Interaction volume radius: 5 \u00c5
Interaction volume height: 40 \u00c5
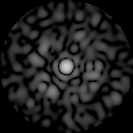
Disorder parameter: 0.8237